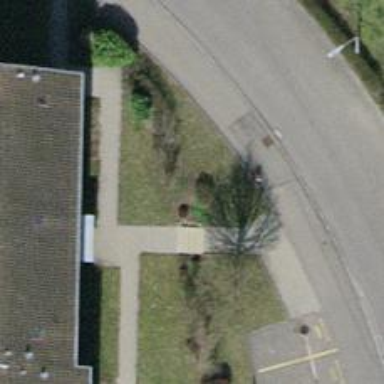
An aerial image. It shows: Urban tree adds touch of nature to the surroundings.